Field crop: maize
Growth stage: 1
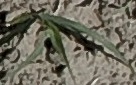
Species: sorghum